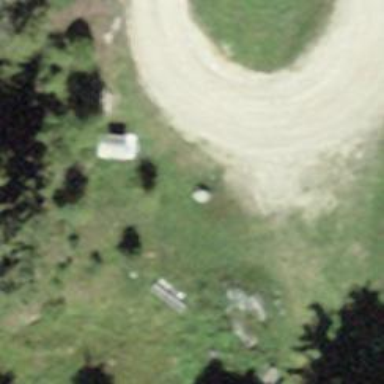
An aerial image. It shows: Bench for seating.